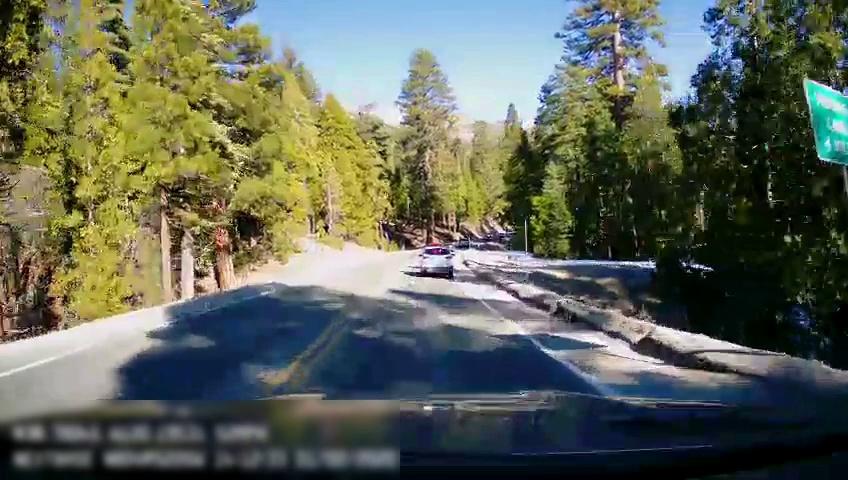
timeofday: Day
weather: Sunny
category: Drivable Space
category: Vehicles | SUV
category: Lanes | Current Lane
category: Lanes | Alternate Lane
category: Lanes | Opposite Lane
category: Traffic | Signs